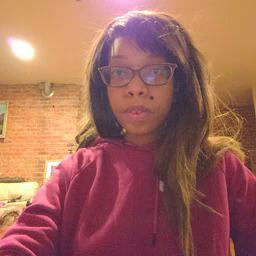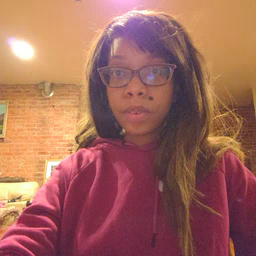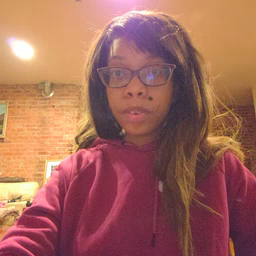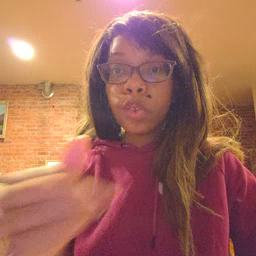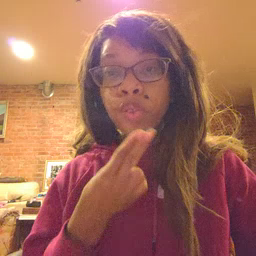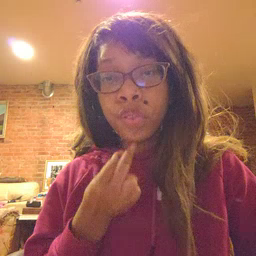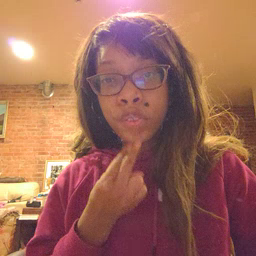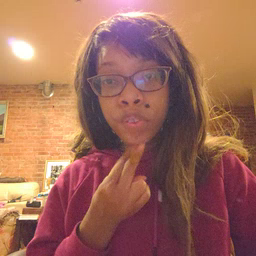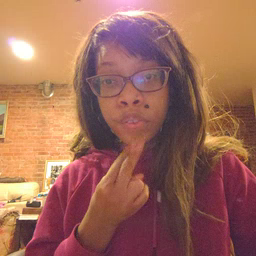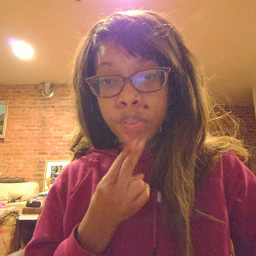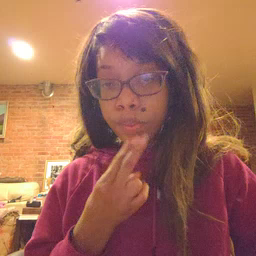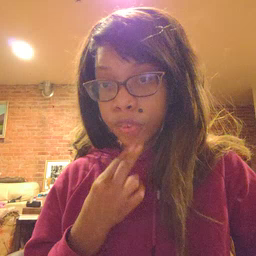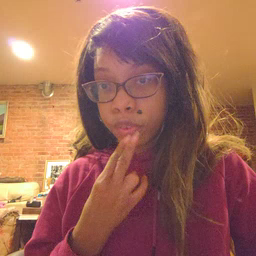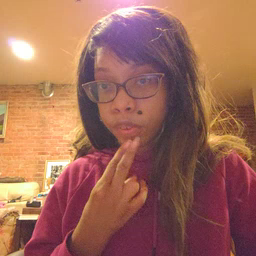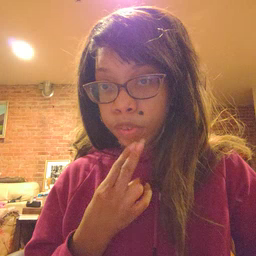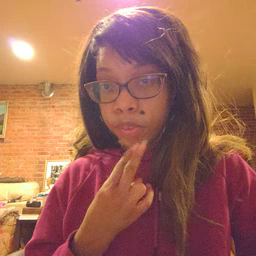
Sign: cute